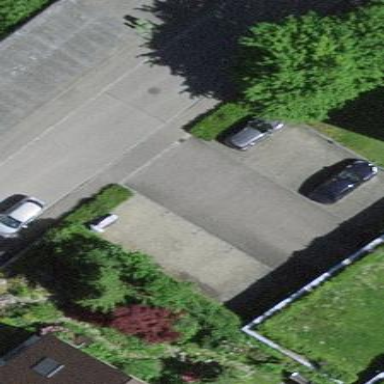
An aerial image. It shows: Parking available on the street side.